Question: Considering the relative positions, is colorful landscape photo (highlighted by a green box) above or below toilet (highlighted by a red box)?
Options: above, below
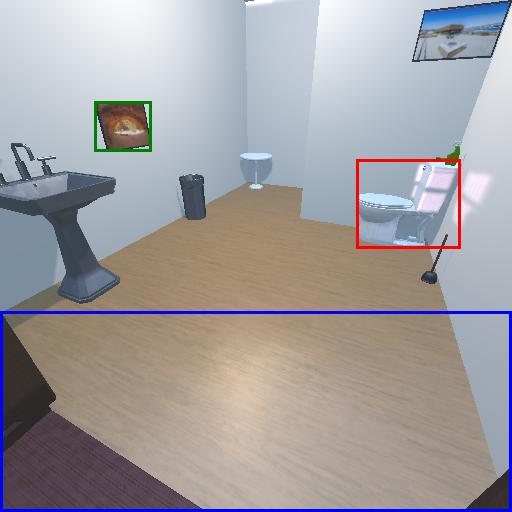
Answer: above